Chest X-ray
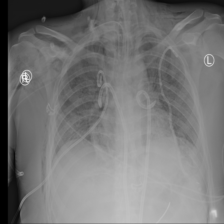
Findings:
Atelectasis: negative
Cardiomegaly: negative
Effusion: negative
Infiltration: negative
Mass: negative
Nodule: negative
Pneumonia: negative
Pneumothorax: negative
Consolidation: negative
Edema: negative
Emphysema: positive
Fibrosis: negative
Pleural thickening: negative
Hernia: negative